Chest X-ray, PA view. Patient: 53 years old, sex F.
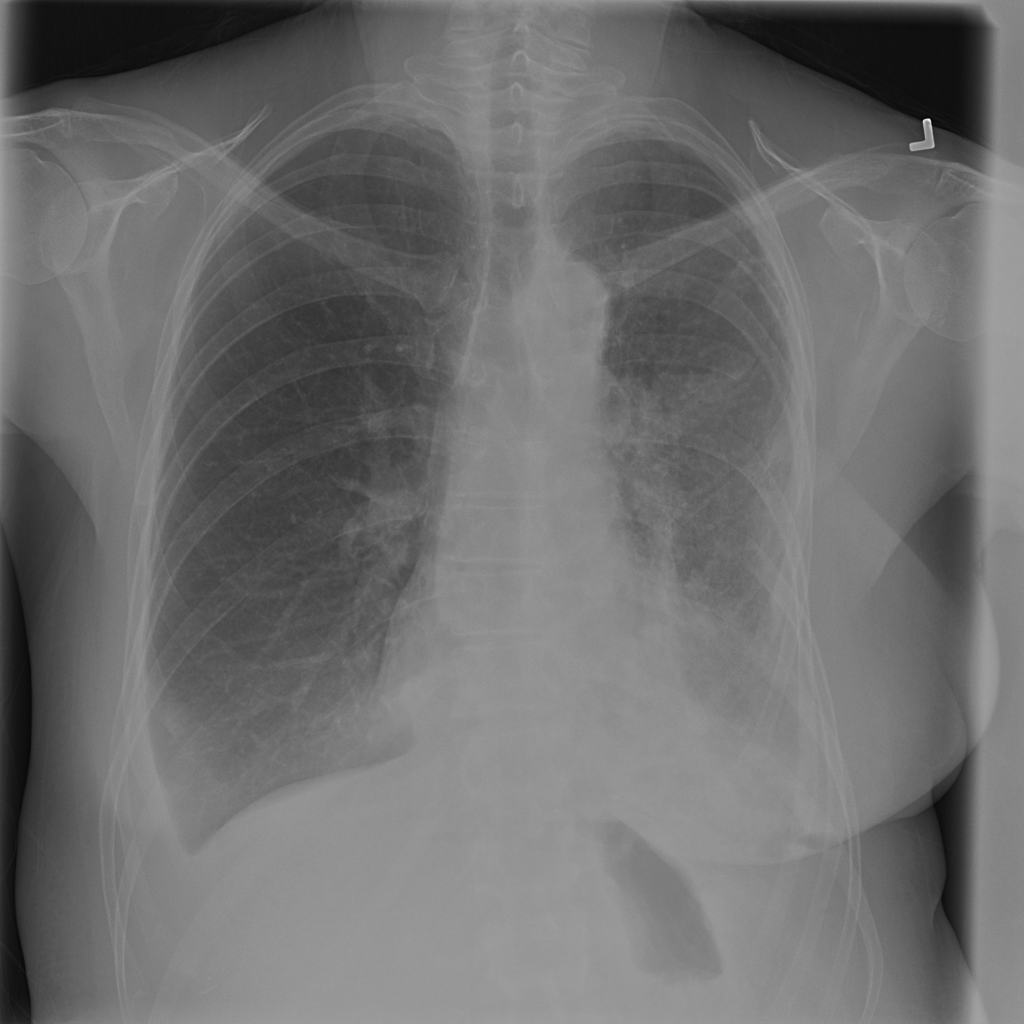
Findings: Effusion